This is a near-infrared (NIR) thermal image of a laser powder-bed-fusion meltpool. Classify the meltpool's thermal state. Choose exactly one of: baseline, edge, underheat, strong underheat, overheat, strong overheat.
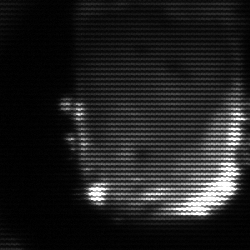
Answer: baseline